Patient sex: M
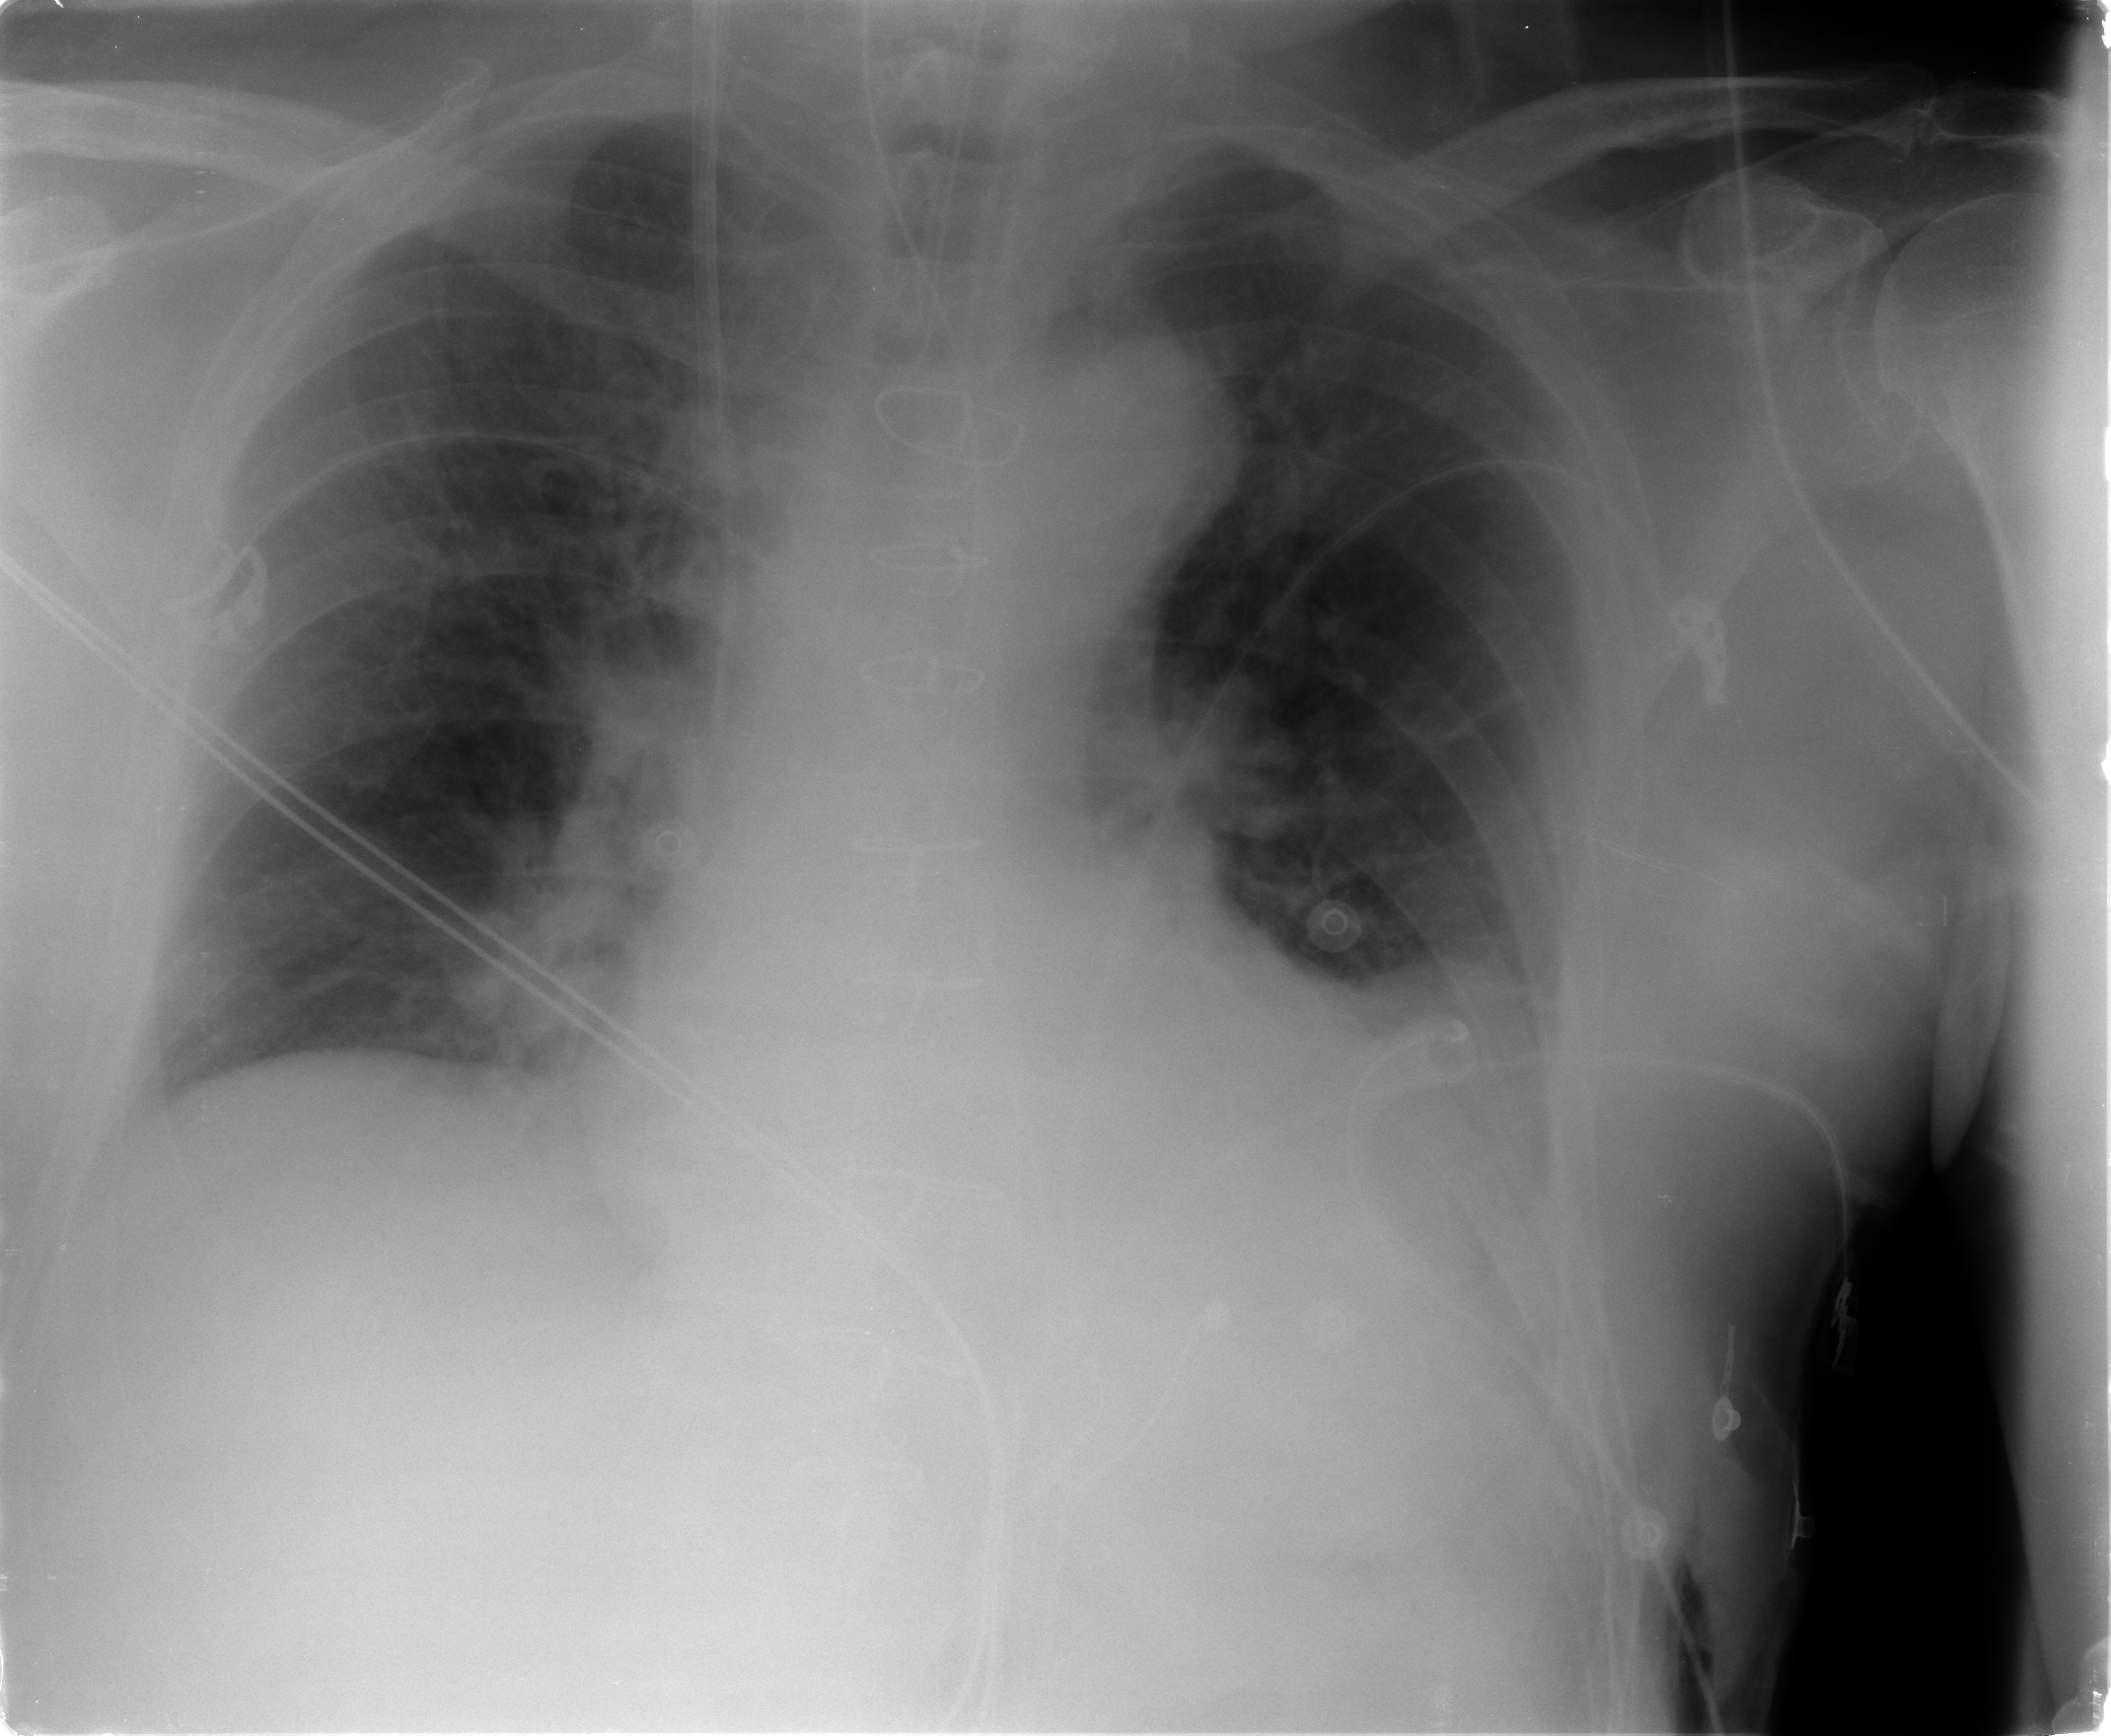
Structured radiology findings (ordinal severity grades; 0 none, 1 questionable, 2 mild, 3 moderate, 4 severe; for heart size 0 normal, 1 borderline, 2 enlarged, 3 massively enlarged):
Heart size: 0
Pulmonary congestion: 2
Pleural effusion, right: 1
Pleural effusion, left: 2
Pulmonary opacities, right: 2
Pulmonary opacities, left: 1
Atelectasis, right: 1
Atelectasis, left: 2